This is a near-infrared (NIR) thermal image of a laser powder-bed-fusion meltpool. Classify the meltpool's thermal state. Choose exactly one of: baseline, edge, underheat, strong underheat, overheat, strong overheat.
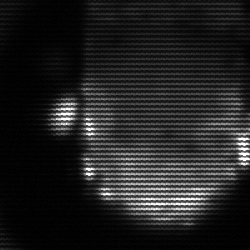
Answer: baseline